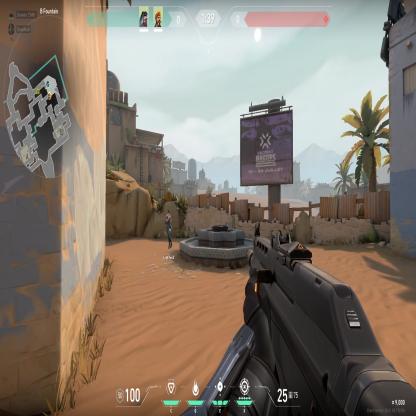
Label: teammate